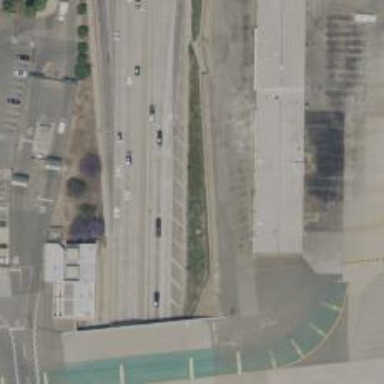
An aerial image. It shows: Expressway with asphalt surface and classified as primary highway.